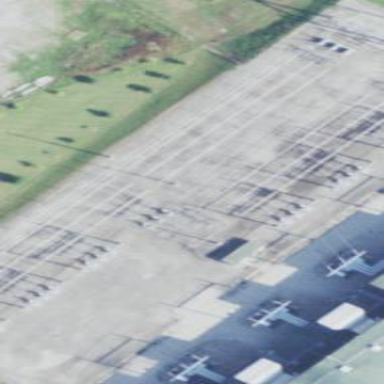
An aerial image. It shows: Generation substation.